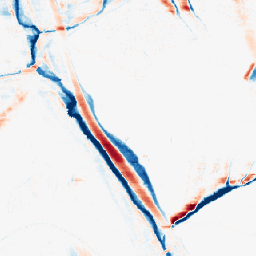
Category: morphological
Decomposition family: morphological_ellipse
Decomposition parameters: operation: average
width: 5
height: 20
Upsampling method: nearest
Upsampling parameters: scale: 4
Upsampling scale: 4